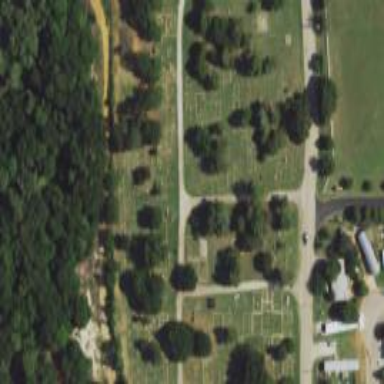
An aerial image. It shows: Cemetery.